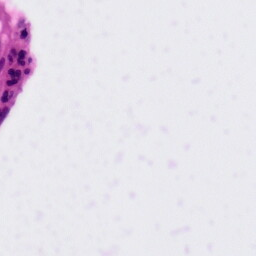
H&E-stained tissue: Tonsil